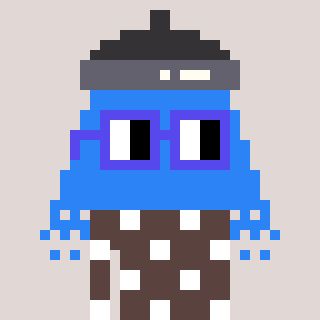
a pixel art character with square blue glasses, a shower-shaped head and a darkbrown-colored body on a warm background